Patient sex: F
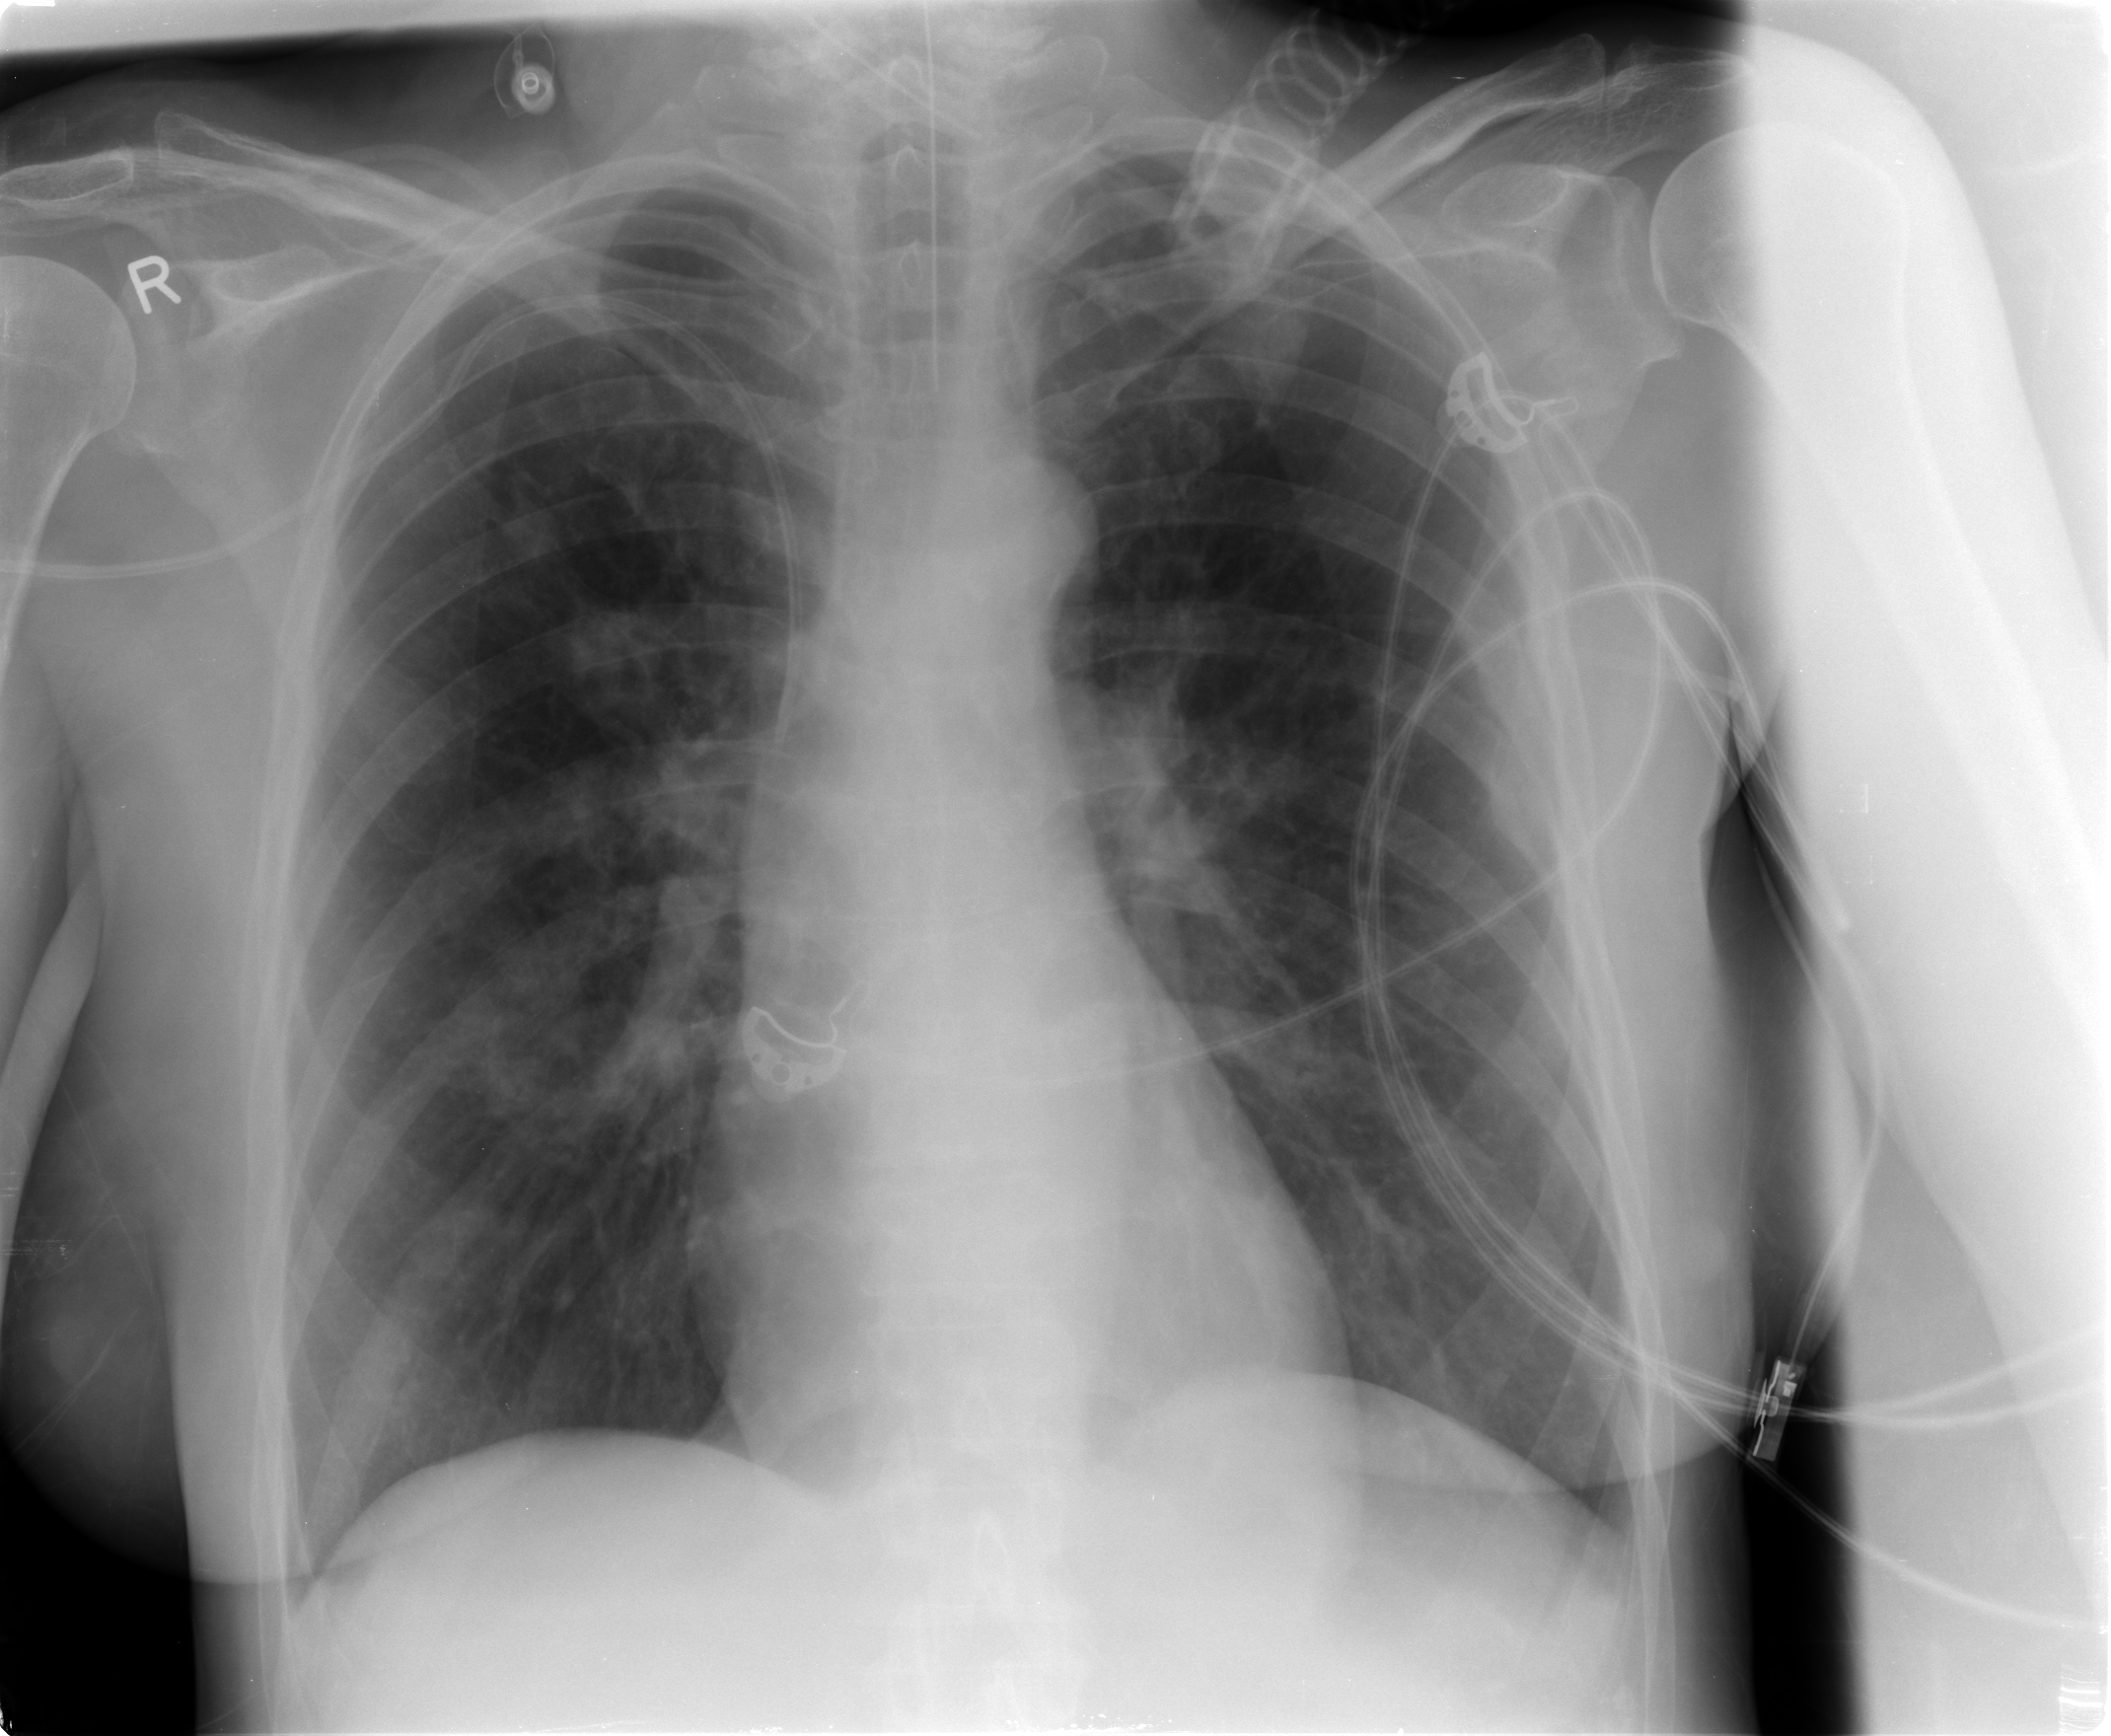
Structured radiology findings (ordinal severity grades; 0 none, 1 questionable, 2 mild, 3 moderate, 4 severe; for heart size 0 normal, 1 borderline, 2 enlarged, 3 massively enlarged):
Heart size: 0
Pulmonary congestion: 0
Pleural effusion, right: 0
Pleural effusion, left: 0
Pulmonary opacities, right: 2
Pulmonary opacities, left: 0
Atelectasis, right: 2
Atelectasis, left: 0